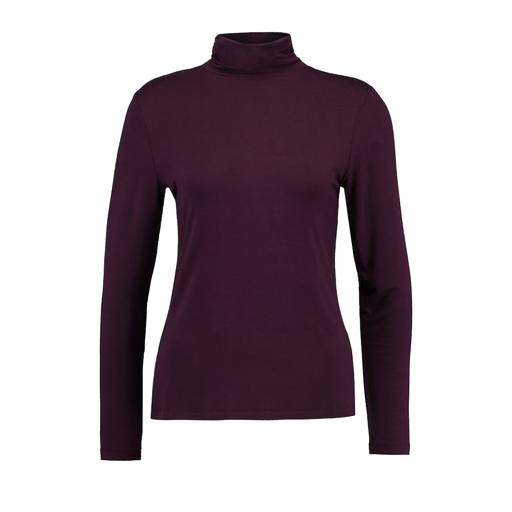
purple skinny-fit stretch polo shirt, purple turtleneck top, high-neck top, white background